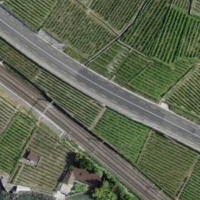
EUNIS habitat code: 24
Species observed at this site:
Timarcha tenebricosa